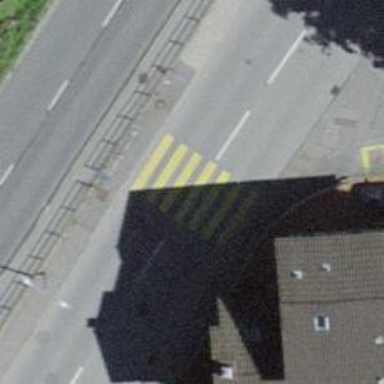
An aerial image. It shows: Zebra crossing on the road.